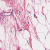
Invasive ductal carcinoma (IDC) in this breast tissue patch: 0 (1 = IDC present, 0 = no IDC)